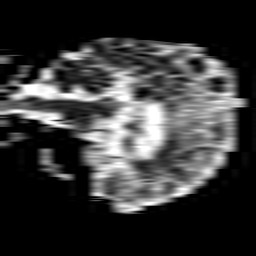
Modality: ADC
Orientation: sagittal
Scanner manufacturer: philips
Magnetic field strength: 1.5 T
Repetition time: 3.269 s
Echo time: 0.06922 s